Field crop: maize
Growth stage: 2
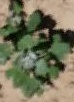
Species: chenopodium